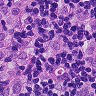
Metastatic tissue present: yes